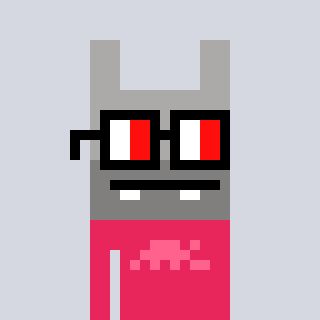
a pixel art character with square glasses with black frames and red eyes, a rabbit-shaped head and a redpinkish-colored body on a cool background